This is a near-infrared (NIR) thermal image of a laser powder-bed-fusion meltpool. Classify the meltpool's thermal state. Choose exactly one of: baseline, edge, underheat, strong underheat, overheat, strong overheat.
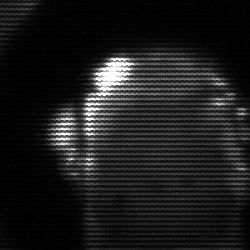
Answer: baseline